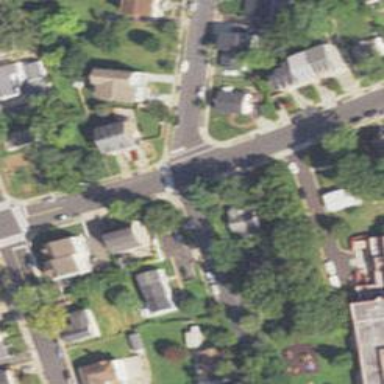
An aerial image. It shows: Neighborhood.